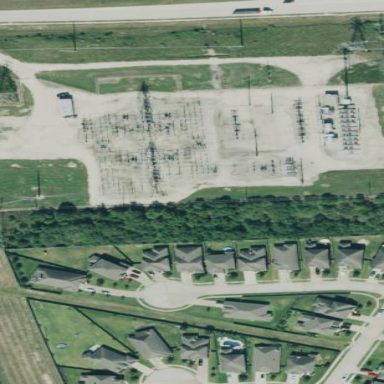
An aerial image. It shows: Outdoor distribution substation protected by fence.